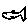
Label: fish